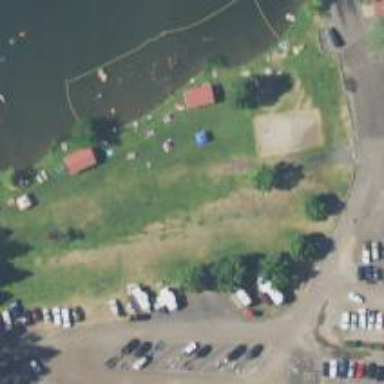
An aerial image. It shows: Camping site with tents and caravans.